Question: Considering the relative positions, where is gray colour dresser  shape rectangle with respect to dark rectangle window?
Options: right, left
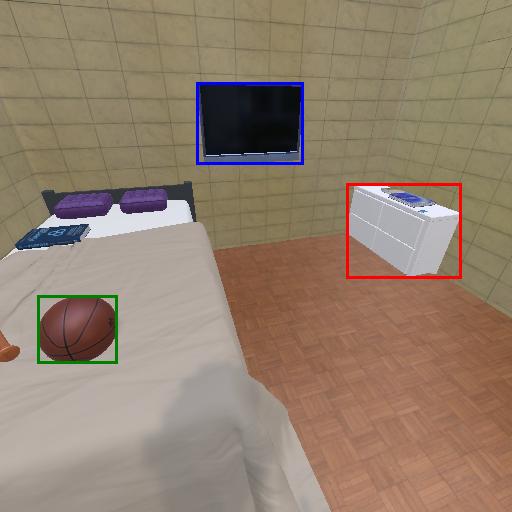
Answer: right